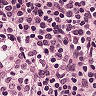
Metastatic tissue present: no